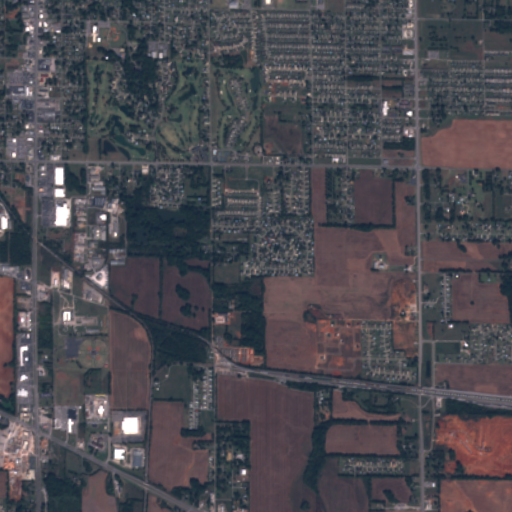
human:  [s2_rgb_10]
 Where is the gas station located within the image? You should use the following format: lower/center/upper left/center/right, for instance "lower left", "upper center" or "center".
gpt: The gas station is located in the upper left of the image.
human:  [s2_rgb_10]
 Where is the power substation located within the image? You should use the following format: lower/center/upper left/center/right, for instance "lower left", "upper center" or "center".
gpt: The power substation is located in the upper right of the image.
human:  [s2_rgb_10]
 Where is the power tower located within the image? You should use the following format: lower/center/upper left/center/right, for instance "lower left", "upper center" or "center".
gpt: The power tower is located in the right of the image.
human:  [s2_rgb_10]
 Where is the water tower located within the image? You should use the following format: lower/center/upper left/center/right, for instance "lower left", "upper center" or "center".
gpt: The water tower is located in the upper left of the image.
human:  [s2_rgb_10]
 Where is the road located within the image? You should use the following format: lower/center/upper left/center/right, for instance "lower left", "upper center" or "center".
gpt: There is no road in the image.